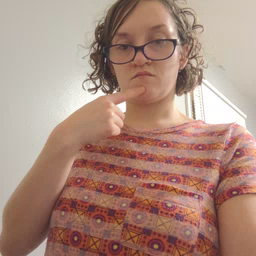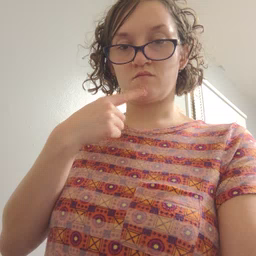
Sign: red